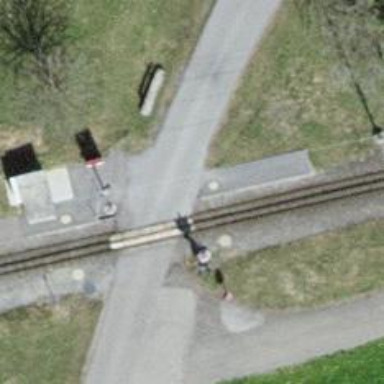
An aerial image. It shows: Platform at the railway station with shelter for public transport.